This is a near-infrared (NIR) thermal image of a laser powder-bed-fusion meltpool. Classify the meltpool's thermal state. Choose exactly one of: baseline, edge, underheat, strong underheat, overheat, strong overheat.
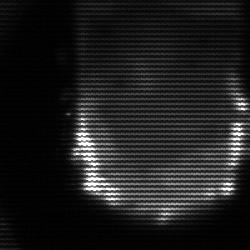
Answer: baseline